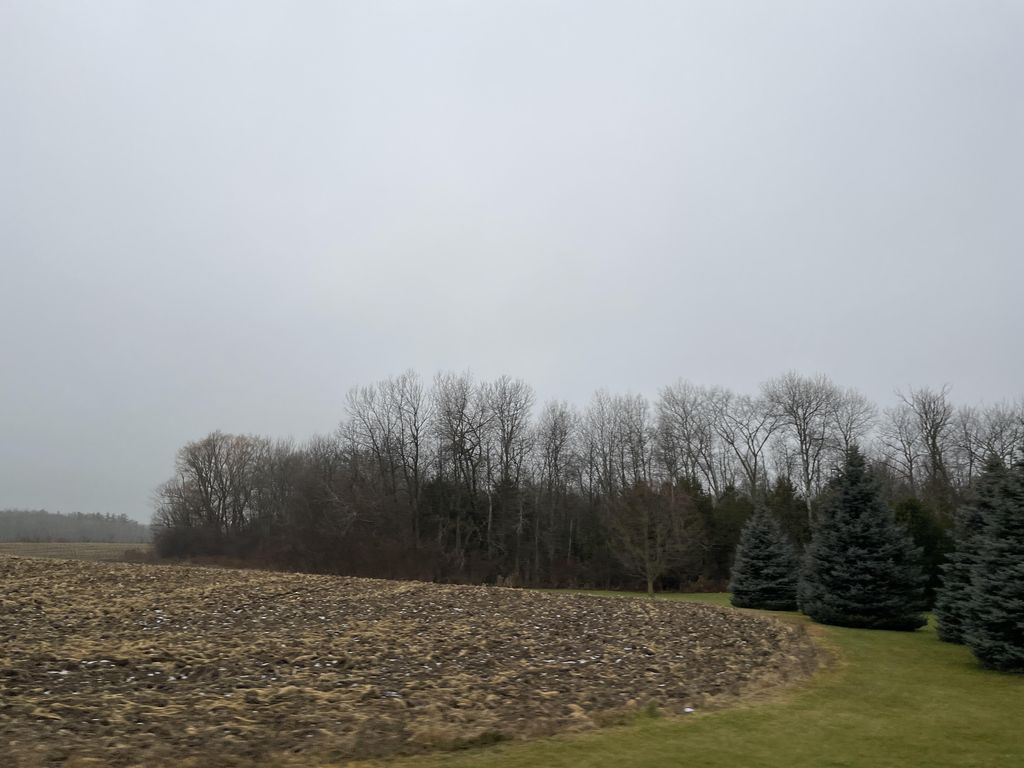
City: kitchener-waterloo